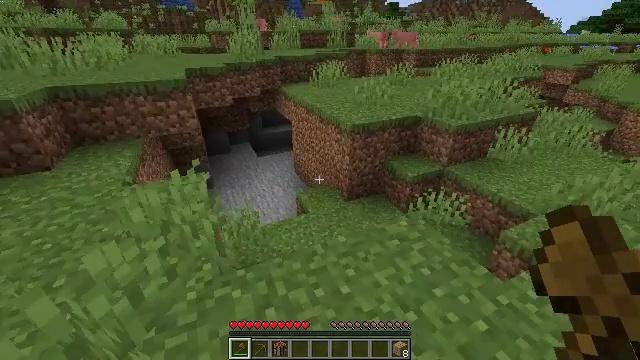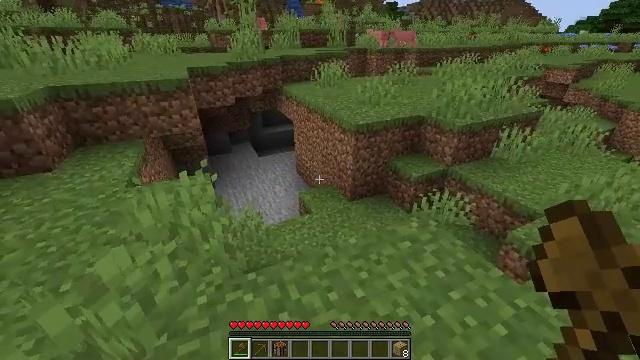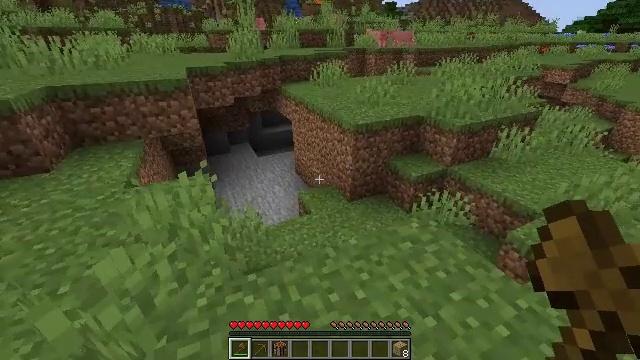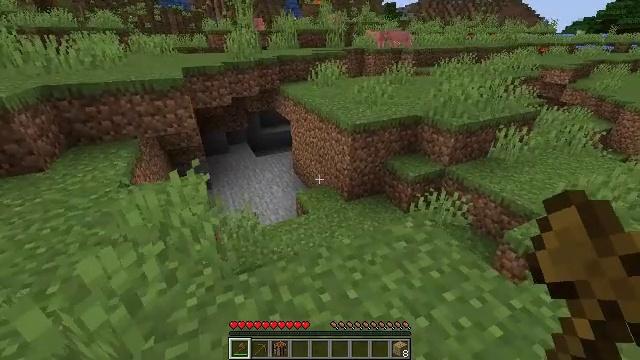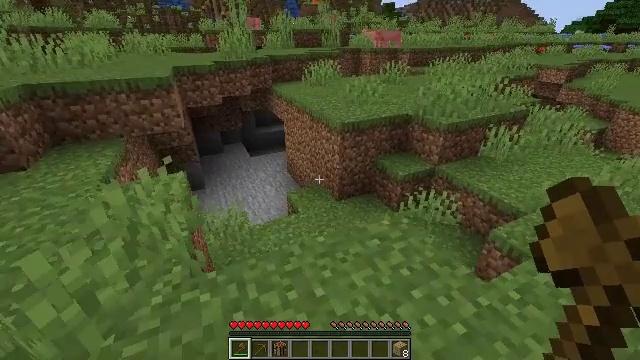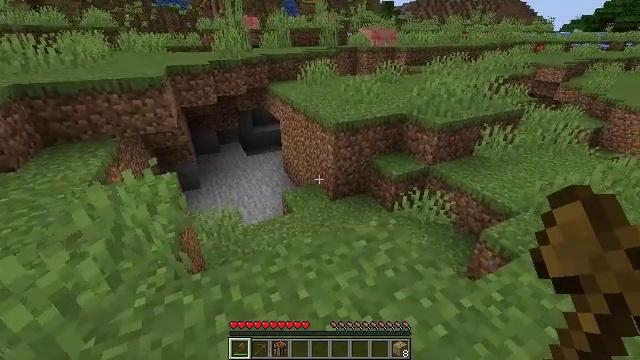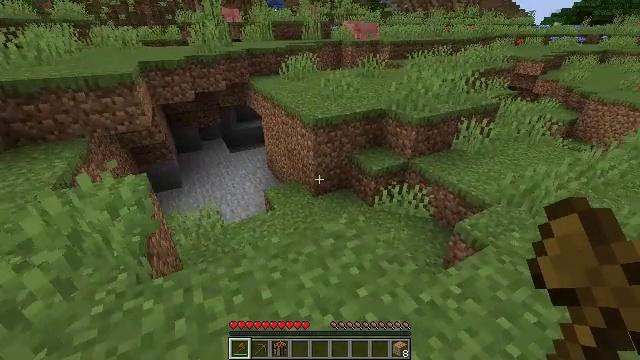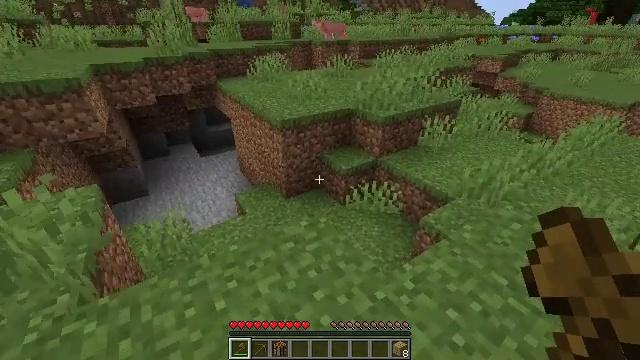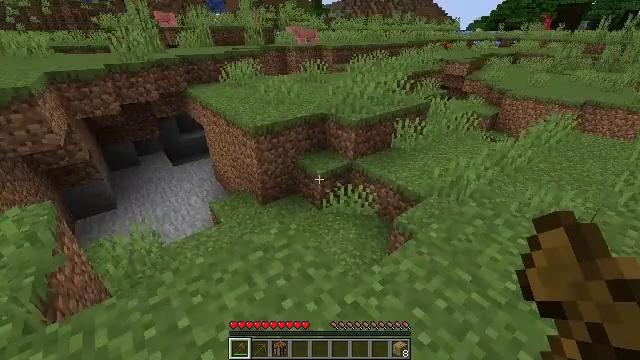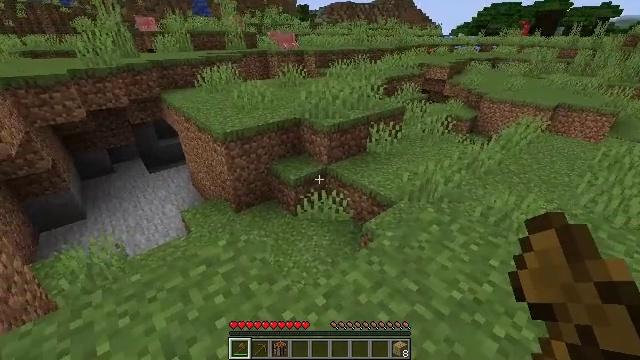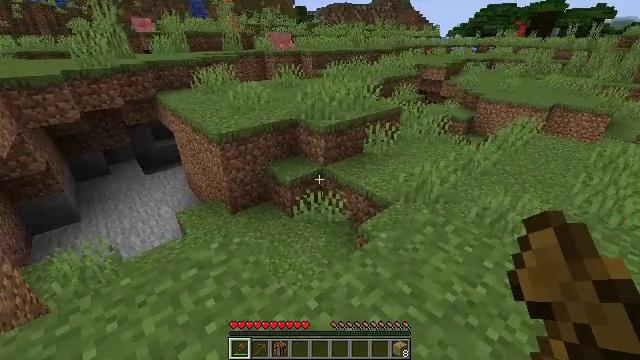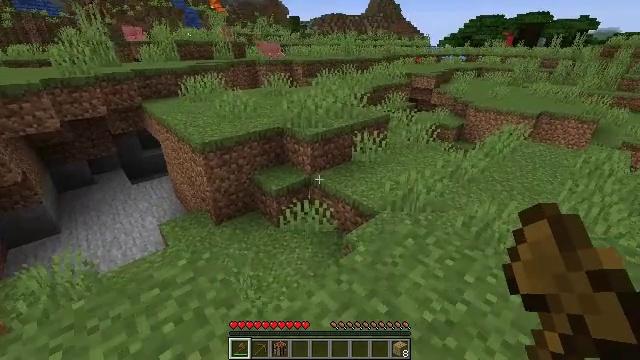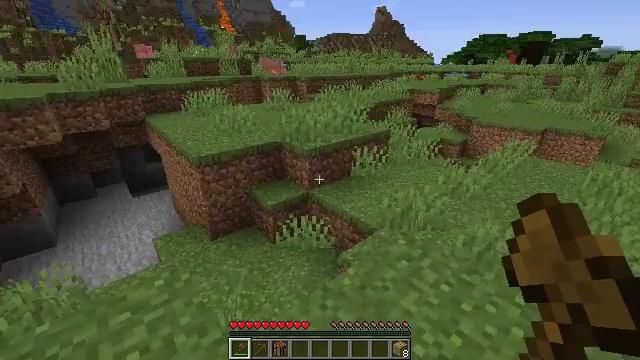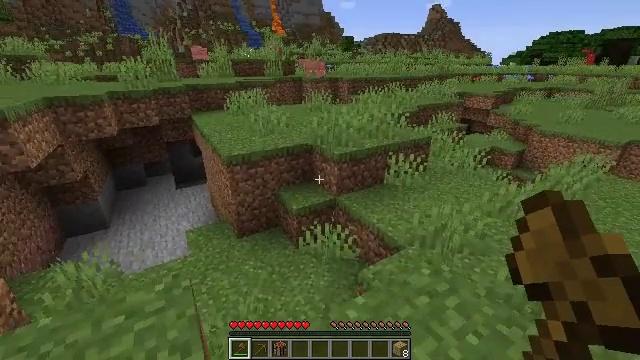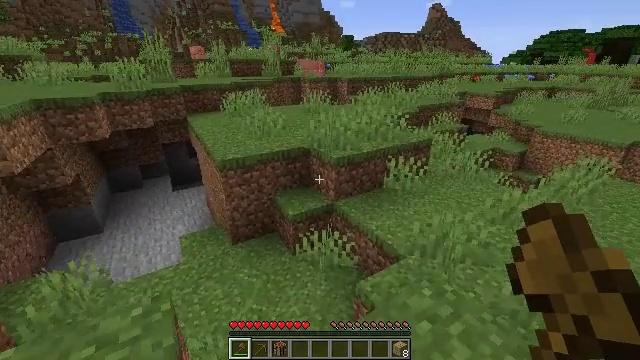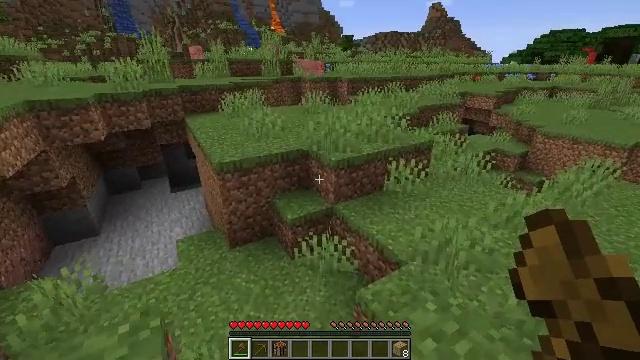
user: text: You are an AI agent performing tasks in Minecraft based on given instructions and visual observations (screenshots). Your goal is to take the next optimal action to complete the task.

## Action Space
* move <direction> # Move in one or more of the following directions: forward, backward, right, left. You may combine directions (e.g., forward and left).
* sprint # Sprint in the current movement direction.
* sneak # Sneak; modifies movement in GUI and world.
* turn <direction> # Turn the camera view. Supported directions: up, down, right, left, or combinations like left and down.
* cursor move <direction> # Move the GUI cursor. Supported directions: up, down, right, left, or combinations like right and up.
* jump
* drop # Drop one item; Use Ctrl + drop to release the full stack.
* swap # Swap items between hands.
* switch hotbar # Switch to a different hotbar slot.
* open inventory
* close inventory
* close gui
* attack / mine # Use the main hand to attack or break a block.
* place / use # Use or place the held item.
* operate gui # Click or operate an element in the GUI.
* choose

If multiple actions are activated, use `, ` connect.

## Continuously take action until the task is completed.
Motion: motion action
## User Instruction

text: Gather a cornflower for decorations.
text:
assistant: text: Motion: no_op
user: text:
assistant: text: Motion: move right
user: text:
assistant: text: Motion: move right
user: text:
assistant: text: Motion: move right
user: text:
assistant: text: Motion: move right
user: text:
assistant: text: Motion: move right, turn right and down
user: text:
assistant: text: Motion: move right, turn right
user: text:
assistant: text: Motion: move right, turn right
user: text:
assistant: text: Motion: move forward and move right, turn right
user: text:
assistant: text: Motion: move forward and move right
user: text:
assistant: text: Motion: move forward and move right, turn right and up
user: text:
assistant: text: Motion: move forward and move right, turn left and up
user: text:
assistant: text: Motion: move forward, turn left
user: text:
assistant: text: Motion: move forward
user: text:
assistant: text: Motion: move forward
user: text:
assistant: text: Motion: move forward
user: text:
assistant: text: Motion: move forward and move right
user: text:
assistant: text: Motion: move forward and move right
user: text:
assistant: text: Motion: move forward and move right
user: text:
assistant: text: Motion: move forward and move right
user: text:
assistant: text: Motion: move forward and move right, turn left and down
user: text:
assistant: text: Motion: move forward, turn left and down
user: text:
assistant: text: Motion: move forward and move right, turn left and down
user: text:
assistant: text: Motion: move forward and move right
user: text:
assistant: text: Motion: move forward and move right
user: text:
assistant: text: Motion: move forward and move right
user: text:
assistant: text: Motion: move forward and move right
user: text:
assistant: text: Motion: move forward and move right
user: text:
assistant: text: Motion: move forward and move right
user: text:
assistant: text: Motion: move forward and move right